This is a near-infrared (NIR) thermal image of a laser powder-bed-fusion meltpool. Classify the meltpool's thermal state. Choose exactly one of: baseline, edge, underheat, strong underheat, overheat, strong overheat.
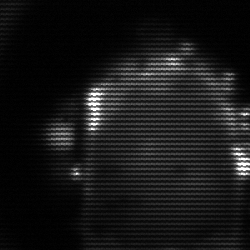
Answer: baseline